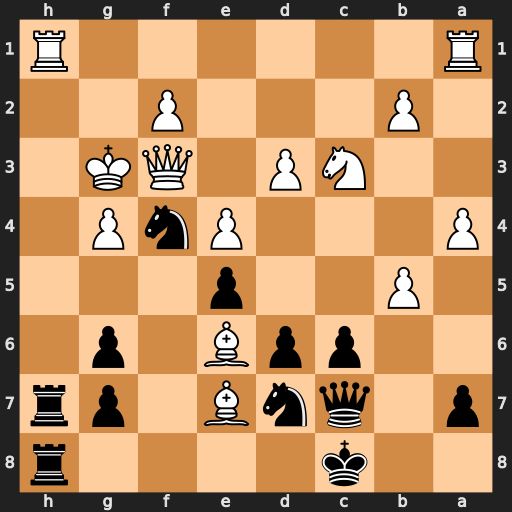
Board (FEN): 2k4r/p1qnB1pr/2ppB1p1/1P2p3/P3PnP1/2NP1QK1/1P3P2/R6R
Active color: b
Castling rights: -
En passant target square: -
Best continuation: Rh3+ Rxh3 Rxh3#